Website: home-depot
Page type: customer-info-address
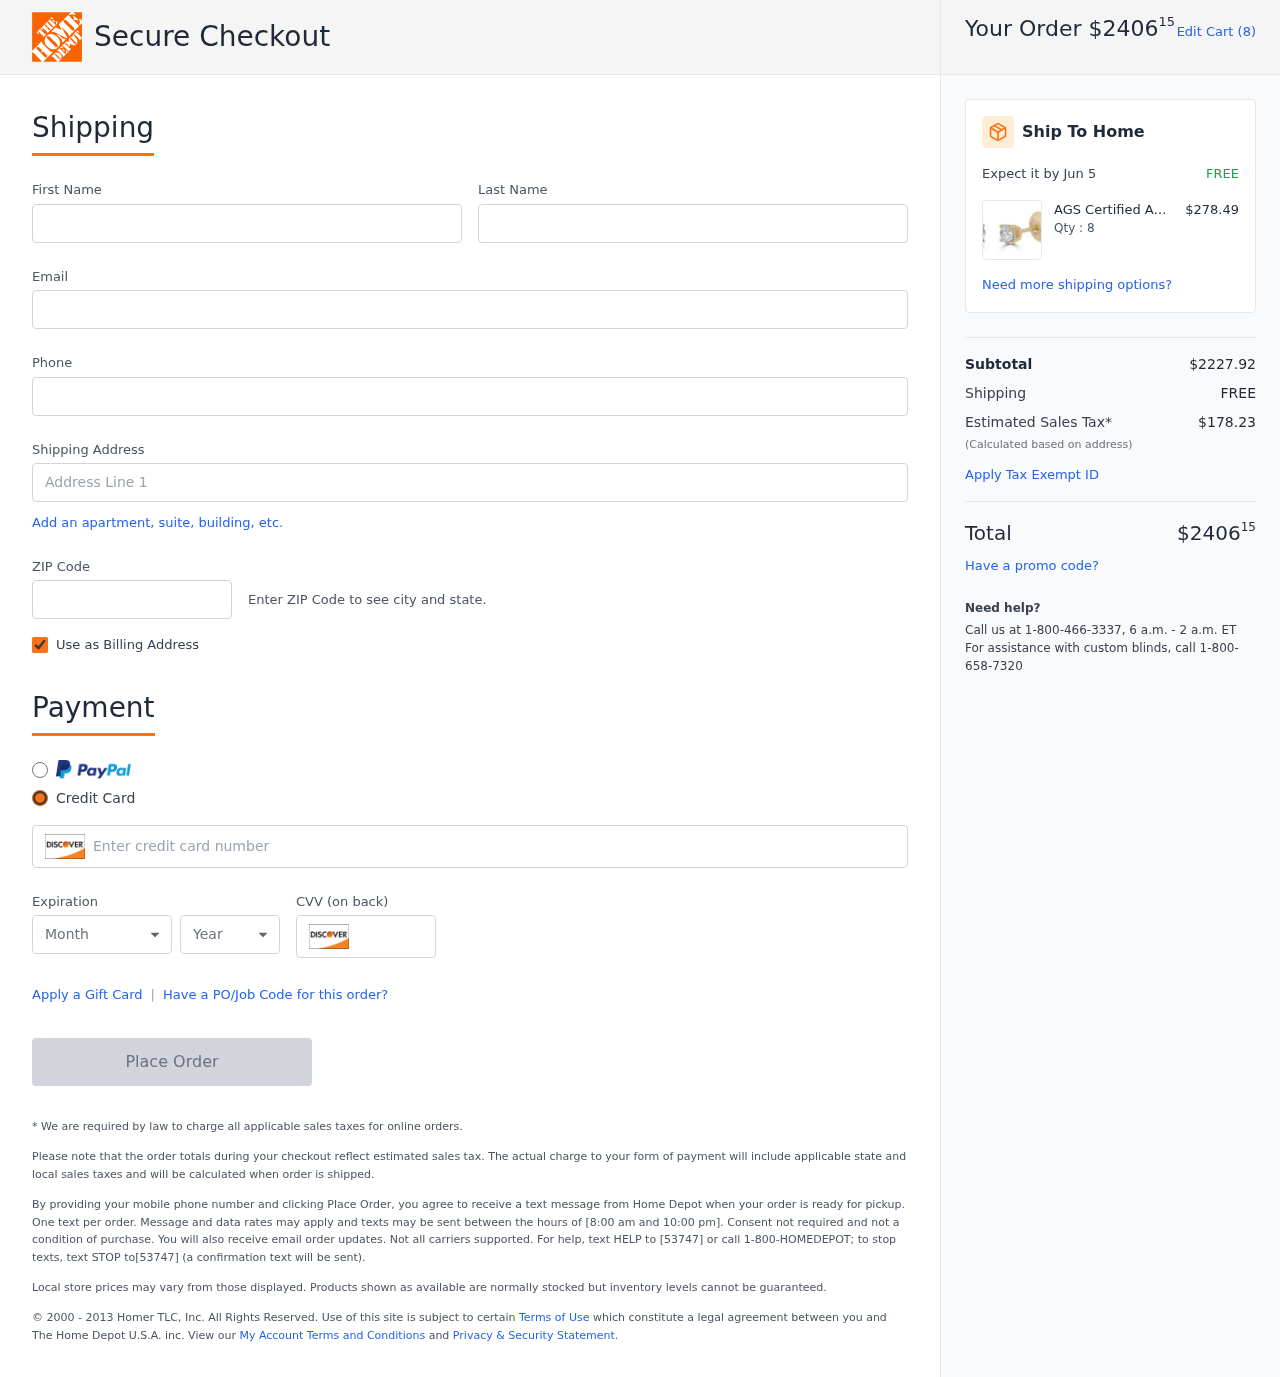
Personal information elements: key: PII_CARD_CVV
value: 211
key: PII_CARD_EXPIRY_MONTH
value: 12
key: PII_CARD_EXPIRY_YEAR
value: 28
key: PII_CARD_NUMBER
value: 6011 7117 5763 9535
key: PII_EMAIL
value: sgreen@gmail.com
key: PII_FIRSTNAME
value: Scott
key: PII_LASTNAME
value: Green
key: PII_PHONE
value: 9155485003
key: PII_POSTCODE
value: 51715
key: PII_STREET
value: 0325 Rodriguez Green Apt. 575
Product elements: key: PRODUCT1_BRAND
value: AGS Certified
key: PRODUCT1_NAME
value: AGS Certified 14k Yellow Gold Round-Cut Diamond Stud Earrings (3/4cttw, K-L Color, I1-I2 Clarity)
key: PRODUCT1_NAME
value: AGS Certified 14k Ye...
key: PRODUCT1_PRICE
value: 278.49
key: PRODUCT1_QUANTITY
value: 8
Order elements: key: ORDER_TOTAL
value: $240615
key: ORDER_NUM_ITEMS
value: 8
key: ORDER_DELIVERY_DATE
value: Jun 5
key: ORDER_SUBTOTAL
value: $2227.92
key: ORDER_SHIPPING_COST
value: FREE
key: ORDER_TAX
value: $178.23